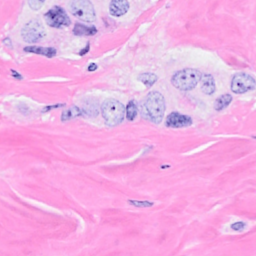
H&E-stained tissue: Breast